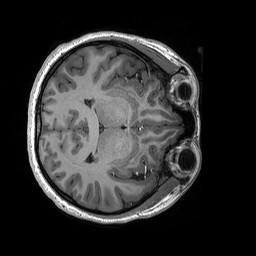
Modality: T1w
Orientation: axial
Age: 22
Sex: female
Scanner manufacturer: siemens
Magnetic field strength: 3 T
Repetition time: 2.53 s
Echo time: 0.00227 s